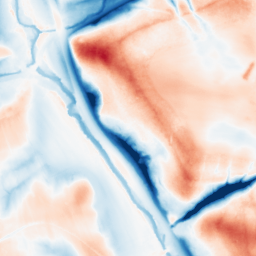
Category: multiscale
Decomposition family: dog_multiscale
Decomposition parameters: sigma_ratio: 2
n_scales: 5
base_sigma: 0.5
Upsampling method: sinc_blackman
Upsampling parameters: scale: 4
kernel_size: 16
Upsampling scale: 4